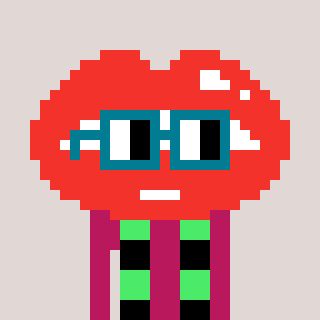
a pixel art character with square dark green glasses, a lips-shaped head and a darkpink-colored body on a warm background